Question: I am setting my UITableView frame to be just below another view on the y-axis. I do not want the UITableView to go under the view higher on the y axis, like it would a UINavigationBar. In this image the scroll indicators are at the very top.
But As you can see the inset is not at the top of the tableview. I am assuming that this is because the UITableView is normally used at the top of a UINavigationBar and the scrollview insets are adjusted accordingly, but I don't want that. I've tried setting the following to to UIEdgeInsetMake(0,0,0,0), but it does nothing.
tableView.scrollIndicatorInsets
tableView.contentInset
tableView.contentOffset (to CGPointMake(0,0))
I remember seeing something in iOS 7 tech talks about this, but I've searched through them for the past little bit and haven't found it.
Thanks!!
'''
tableView = [[UITableView alloc] initWithFrame:CGRectMake(0, 0, 0, 0) style:UITableViewStyleGrouped];
tableView.translatesAutoresizingMaskIntoConstraints = NO;
tableView.delegate = self;
tableView.dataSource = self;
'''
@"V:|-(NavBarHeight)-[otherView]-(0)-[tableView]-(0)-|"
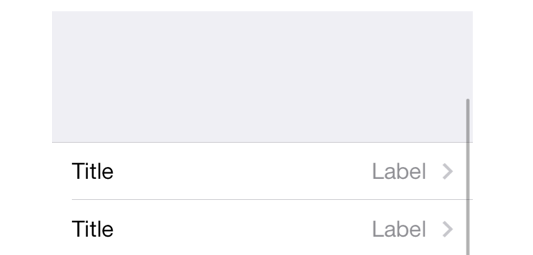
Answer: Could you try to uncheck the properties of the viewcontroller mentioned in the Screenshot according to your need. I hope this might help you,